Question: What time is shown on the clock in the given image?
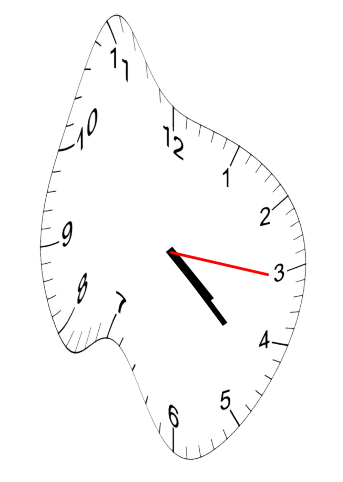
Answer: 04:22:16